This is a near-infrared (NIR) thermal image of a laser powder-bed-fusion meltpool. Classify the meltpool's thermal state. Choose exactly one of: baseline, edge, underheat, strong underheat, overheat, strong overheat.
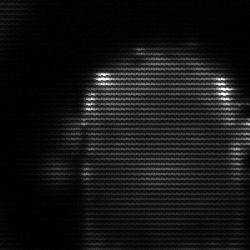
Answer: baseline